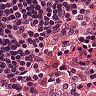
Metastatic tissue present: no